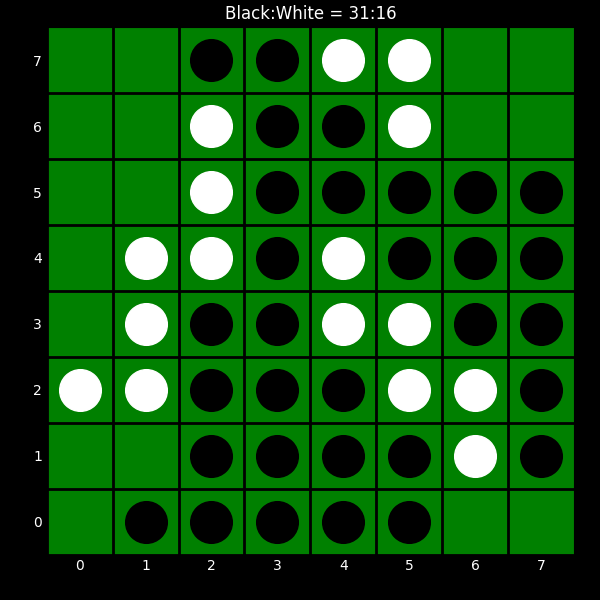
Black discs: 31
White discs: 16